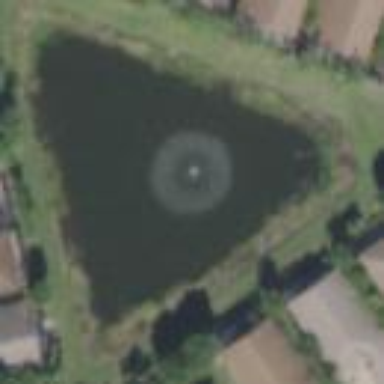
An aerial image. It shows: Pond surrounded by natural water.